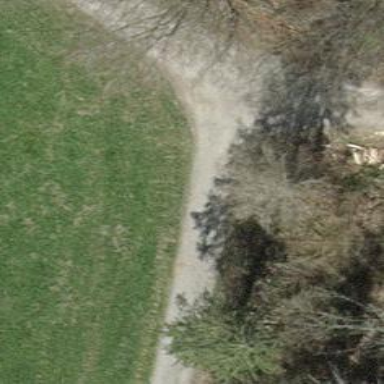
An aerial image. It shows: Gravel track road.